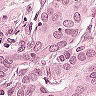
Metastatic tissue present: yes